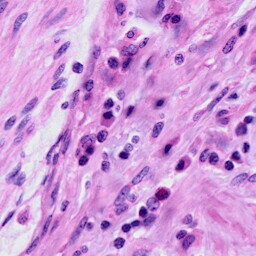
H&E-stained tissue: Cervix